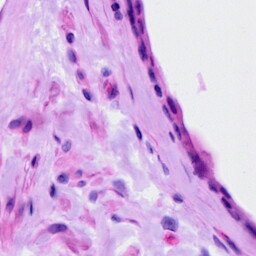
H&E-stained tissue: Ovarian